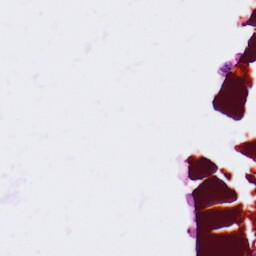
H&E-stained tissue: Lung